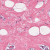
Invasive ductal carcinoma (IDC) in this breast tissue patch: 0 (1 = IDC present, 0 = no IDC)